Question: I plan to use the <URL> plugin for my tables to make them responsive, but I fail to integrate it into my website. This is my CSS:
'''
<link href="FooTable-2/css/footable.core.css?v=2-0-1" rel="stylesheet" type="text/css"/>
<link href="FooTable-2/css/footable.metro.css" rel="stylesheet" type="text/css"/>
<script src="http://ajax.googleapis.com/ajax/libs/jquery/1.9.1/jquery.min.js" type="text/javascript"></script>
<script src="FooTable-2/js/footable.js?v=2-0-1" type="text/javascript"></script>
<script src="FooTable-2/js/footable.sort.js?v=2-0-1" type="text/javascript"></script>
<script src="FooTable-2/js/footable.filter.js?v=2-0-1" type="text/javascript"></script>
<script src="FooTable-2/js/footable.paginate.js?v=2-0-1" type="text/javascript"></script>
<script src="build/javascripts/application.js" type="text/javascript"></script>
'''
JS:
'''
<script type="text/javascript">
$(function () {
$('.footable').footable();
});
</script>
'''
HTML:
'''
<table class="footable">
<thead>
<tr>
<th></th>
<th data-hide="phone,tablet">Nummer</th>
<th>Vorname</th>
<th>Nachname</th>
<th>Adresse</th>
<th data-hide="phone,tablet">Telefon</th>
<th>E-Mail</th>
<th data-hide="phone,tablet">Geburtstag</th>
<th>Kundentyp</th>
</tr>
</thead>
<tbody>
'''
Error:
'''
$('.footable').footable();
Uncaught TypeError: Object [object Object] has no method 'footable'
'''
Console:

How can I fix this?
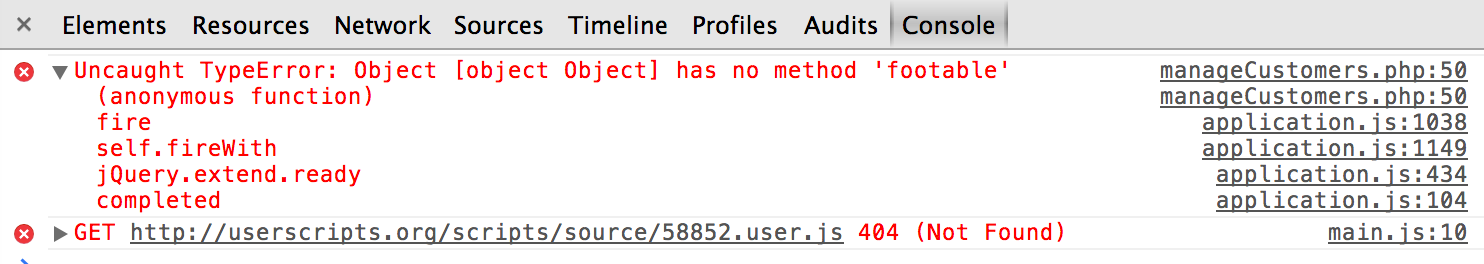
Answer: There seems to be some kind of a conflict between 'application.js' (Bootstrap 3.0) and 'footable.js'. I rearranged the order of the includes and was able to resolve the problem:
'application.js' is now included as the first script:
'''
<script src="build/javascripts/application.js" type="text/javascript"></script>
'''
After that, I included all FooTable scripts and CSS files:
'''
<link href="FooTable-2/css/footable.core.css?v=2-0-1" rel="stylesheet" type="text/css"/>
<link href="FooTable-2/css/footable.metro.css" rel="stylesheet" type="text/css"/>
<script src="http://ajax.googleapis.com/ajax/libs/jquery/1.9.1/jquery.min.js" type="text/javascript"></script>
<script src="FooTable-2/js/footable.js?v=2-0-1" type="text/javascript"></script>
<script src="FooTable-2/js/footable.sort.js?v=2-0-1" type="text/javascript"></script>
<script src="FooTable-2/js/footable.filter.js?v=2-0-1" type="text/javascript"></script>
<script src="FooTable-2/js/footable.paginate.js?v=2-0-1" type="text/javascript"></script>
'''